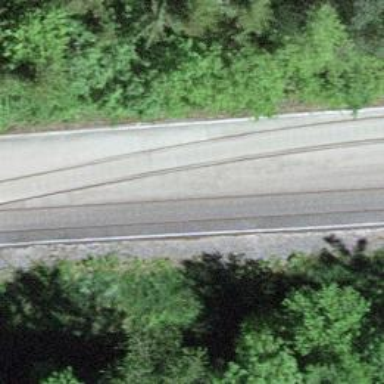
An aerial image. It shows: Railway level crossing.